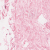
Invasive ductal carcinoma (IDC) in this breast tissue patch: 0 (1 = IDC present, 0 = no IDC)